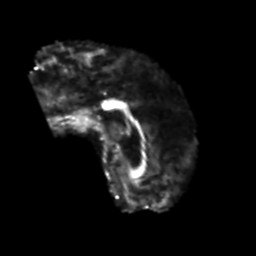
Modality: FA
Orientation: sagittal
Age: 55
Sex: male
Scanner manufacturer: siemens
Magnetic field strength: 3 T
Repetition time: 4.987 s
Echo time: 0.0792 s